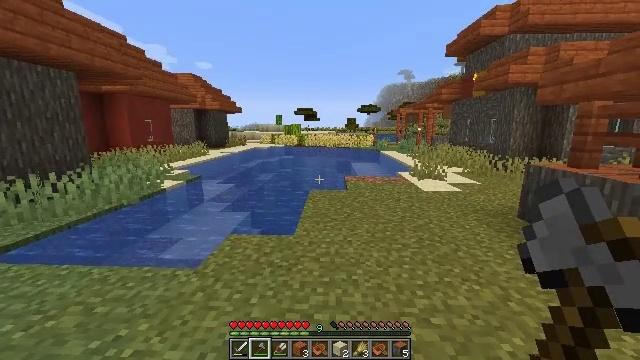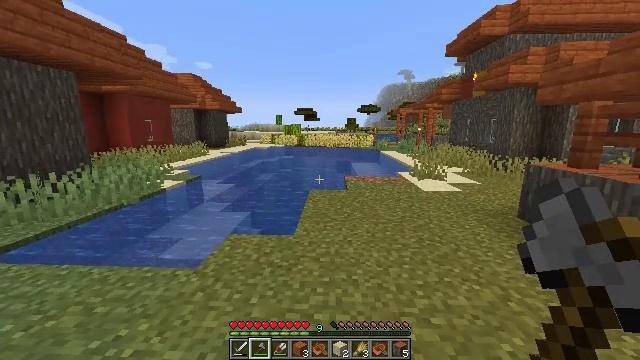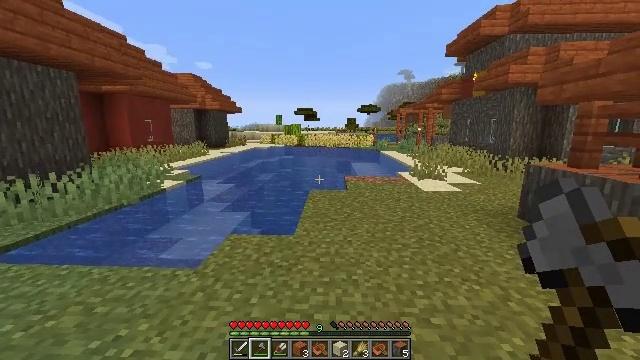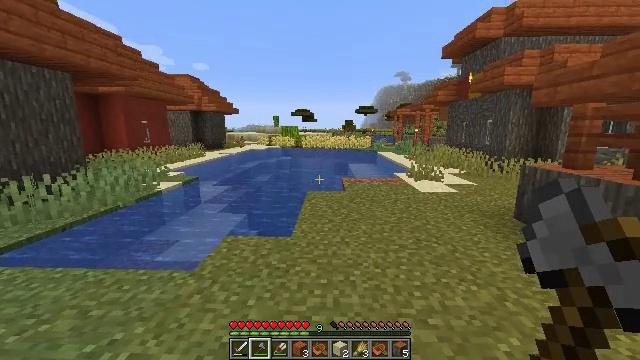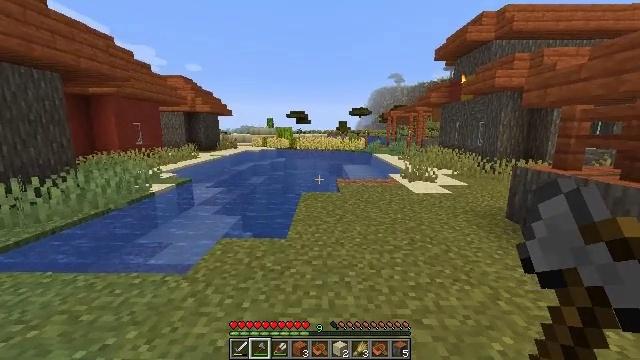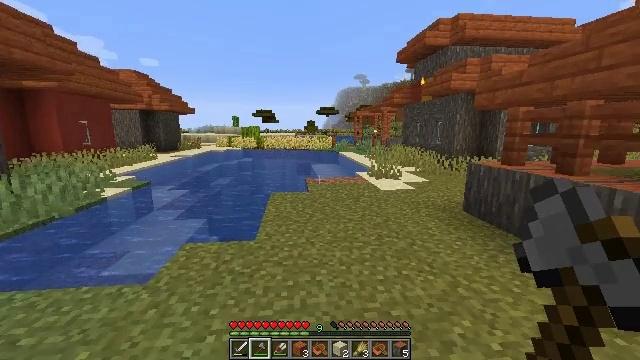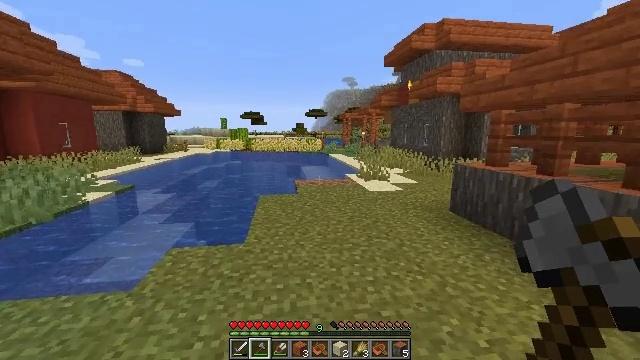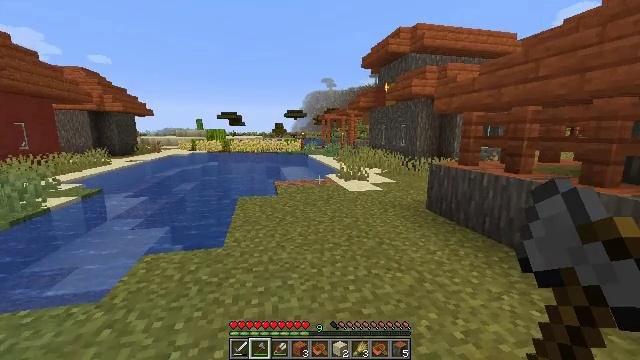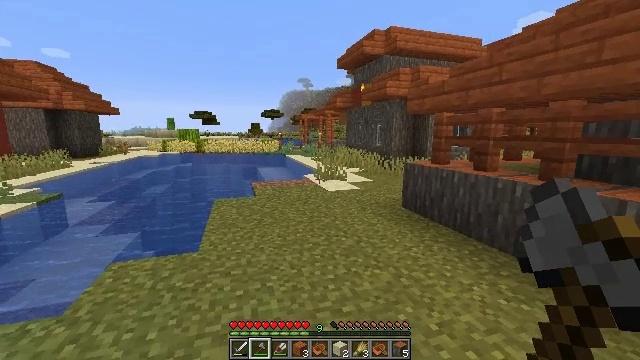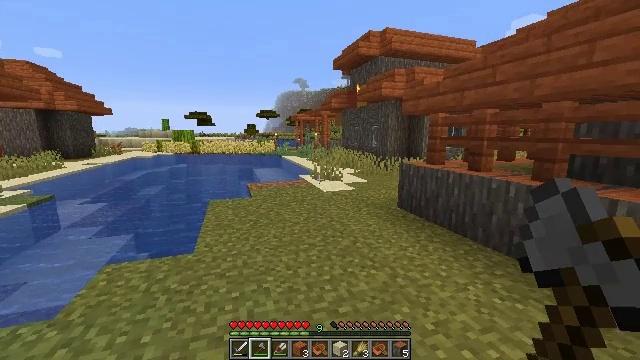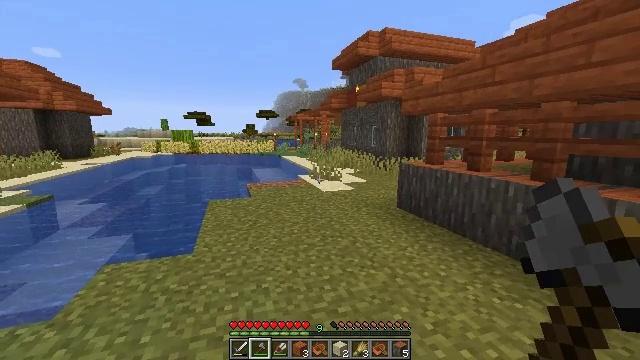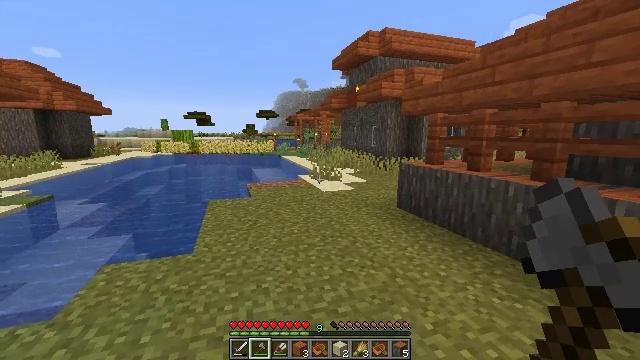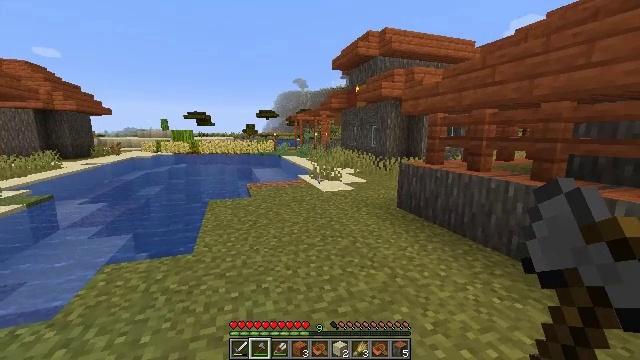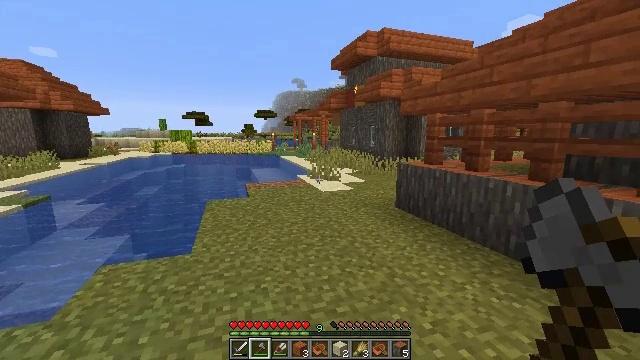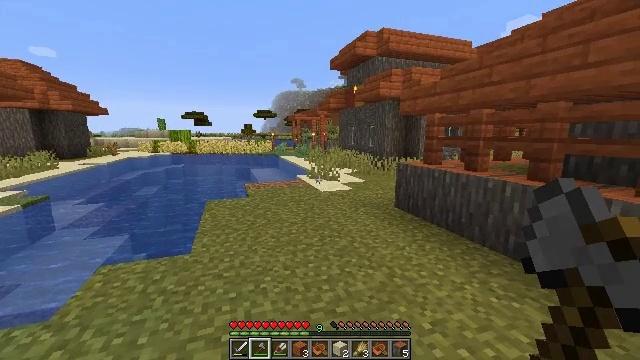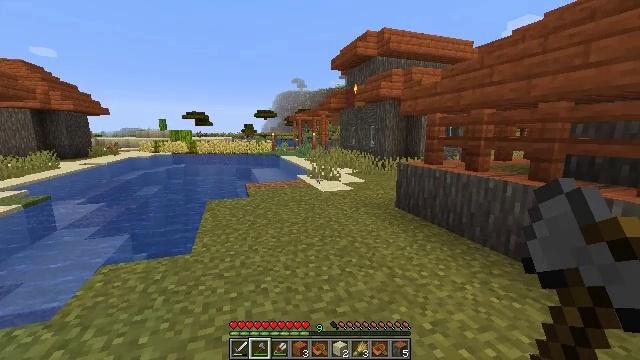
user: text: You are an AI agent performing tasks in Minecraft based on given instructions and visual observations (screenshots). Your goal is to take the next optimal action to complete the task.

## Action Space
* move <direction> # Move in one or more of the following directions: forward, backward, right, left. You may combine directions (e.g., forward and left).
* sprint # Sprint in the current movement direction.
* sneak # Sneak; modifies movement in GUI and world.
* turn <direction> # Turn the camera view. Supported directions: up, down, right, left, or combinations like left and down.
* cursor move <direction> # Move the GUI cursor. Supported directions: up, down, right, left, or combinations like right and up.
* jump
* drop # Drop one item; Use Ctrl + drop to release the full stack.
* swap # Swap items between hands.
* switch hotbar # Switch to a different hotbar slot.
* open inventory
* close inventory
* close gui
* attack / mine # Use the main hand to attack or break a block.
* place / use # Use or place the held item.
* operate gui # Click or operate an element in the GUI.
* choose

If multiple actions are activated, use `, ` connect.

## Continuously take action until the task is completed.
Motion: motion action
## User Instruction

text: Destroy the orange bed to move it.
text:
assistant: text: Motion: no_op
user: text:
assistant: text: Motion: no_op
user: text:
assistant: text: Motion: no_op
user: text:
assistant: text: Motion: turn right
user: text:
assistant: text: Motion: turn right
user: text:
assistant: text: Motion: turn right
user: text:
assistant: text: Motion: turn right
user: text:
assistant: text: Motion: turn right
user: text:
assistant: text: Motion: no_op
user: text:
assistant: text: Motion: no_op
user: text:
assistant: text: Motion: no_op
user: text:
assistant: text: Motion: no_op
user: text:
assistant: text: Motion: no_op
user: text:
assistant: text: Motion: no_op
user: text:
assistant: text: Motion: no_op
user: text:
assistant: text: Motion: no_op
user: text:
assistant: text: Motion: no_op
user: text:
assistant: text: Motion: no_op
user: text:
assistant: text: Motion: no_op
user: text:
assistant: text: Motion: no_op
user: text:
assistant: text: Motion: no_op
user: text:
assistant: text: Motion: no_op
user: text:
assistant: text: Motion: no_op
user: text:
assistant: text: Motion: no_op
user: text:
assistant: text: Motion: no_op
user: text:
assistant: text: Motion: no_op
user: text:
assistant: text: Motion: no_op
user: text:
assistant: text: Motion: no_op
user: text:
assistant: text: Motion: no_op
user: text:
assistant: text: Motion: no_op